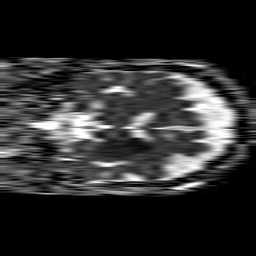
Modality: ADC
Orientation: coronal
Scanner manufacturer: philips
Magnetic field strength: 1.5 T
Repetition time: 4.6 s
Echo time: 0.09059 s